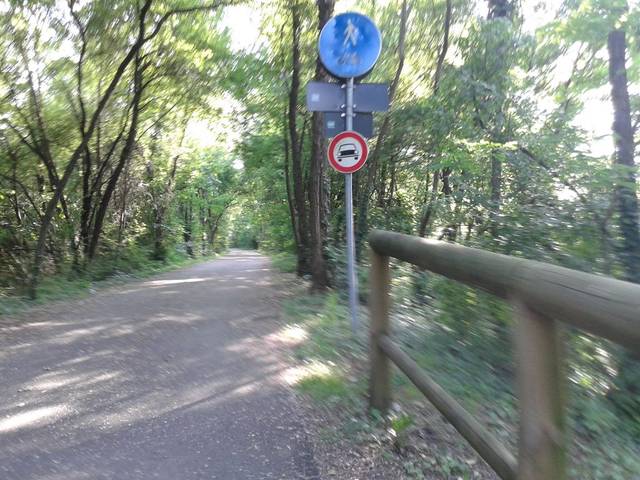
Region: Italy
Coordinates: 45.581, 11.936